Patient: sex F, age 44
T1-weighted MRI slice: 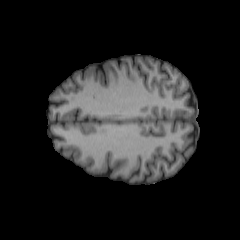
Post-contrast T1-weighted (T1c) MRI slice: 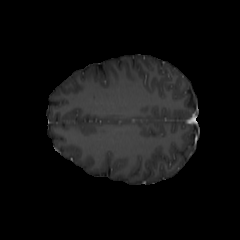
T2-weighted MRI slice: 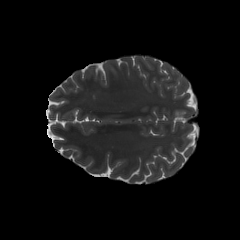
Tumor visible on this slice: no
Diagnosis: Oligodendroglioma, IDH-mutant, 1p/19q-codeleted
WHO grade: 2